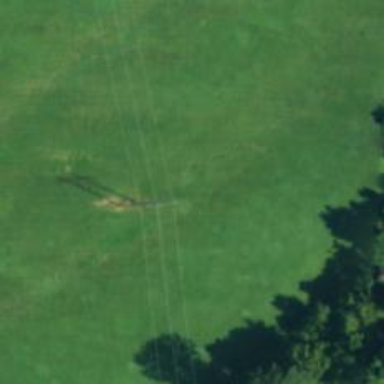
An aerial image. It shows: Power tower.